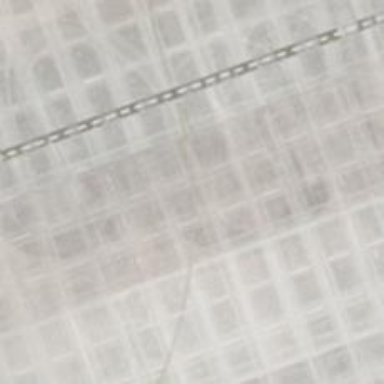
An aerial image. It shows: Taxiway at the airport with concrete surface.